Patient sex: F
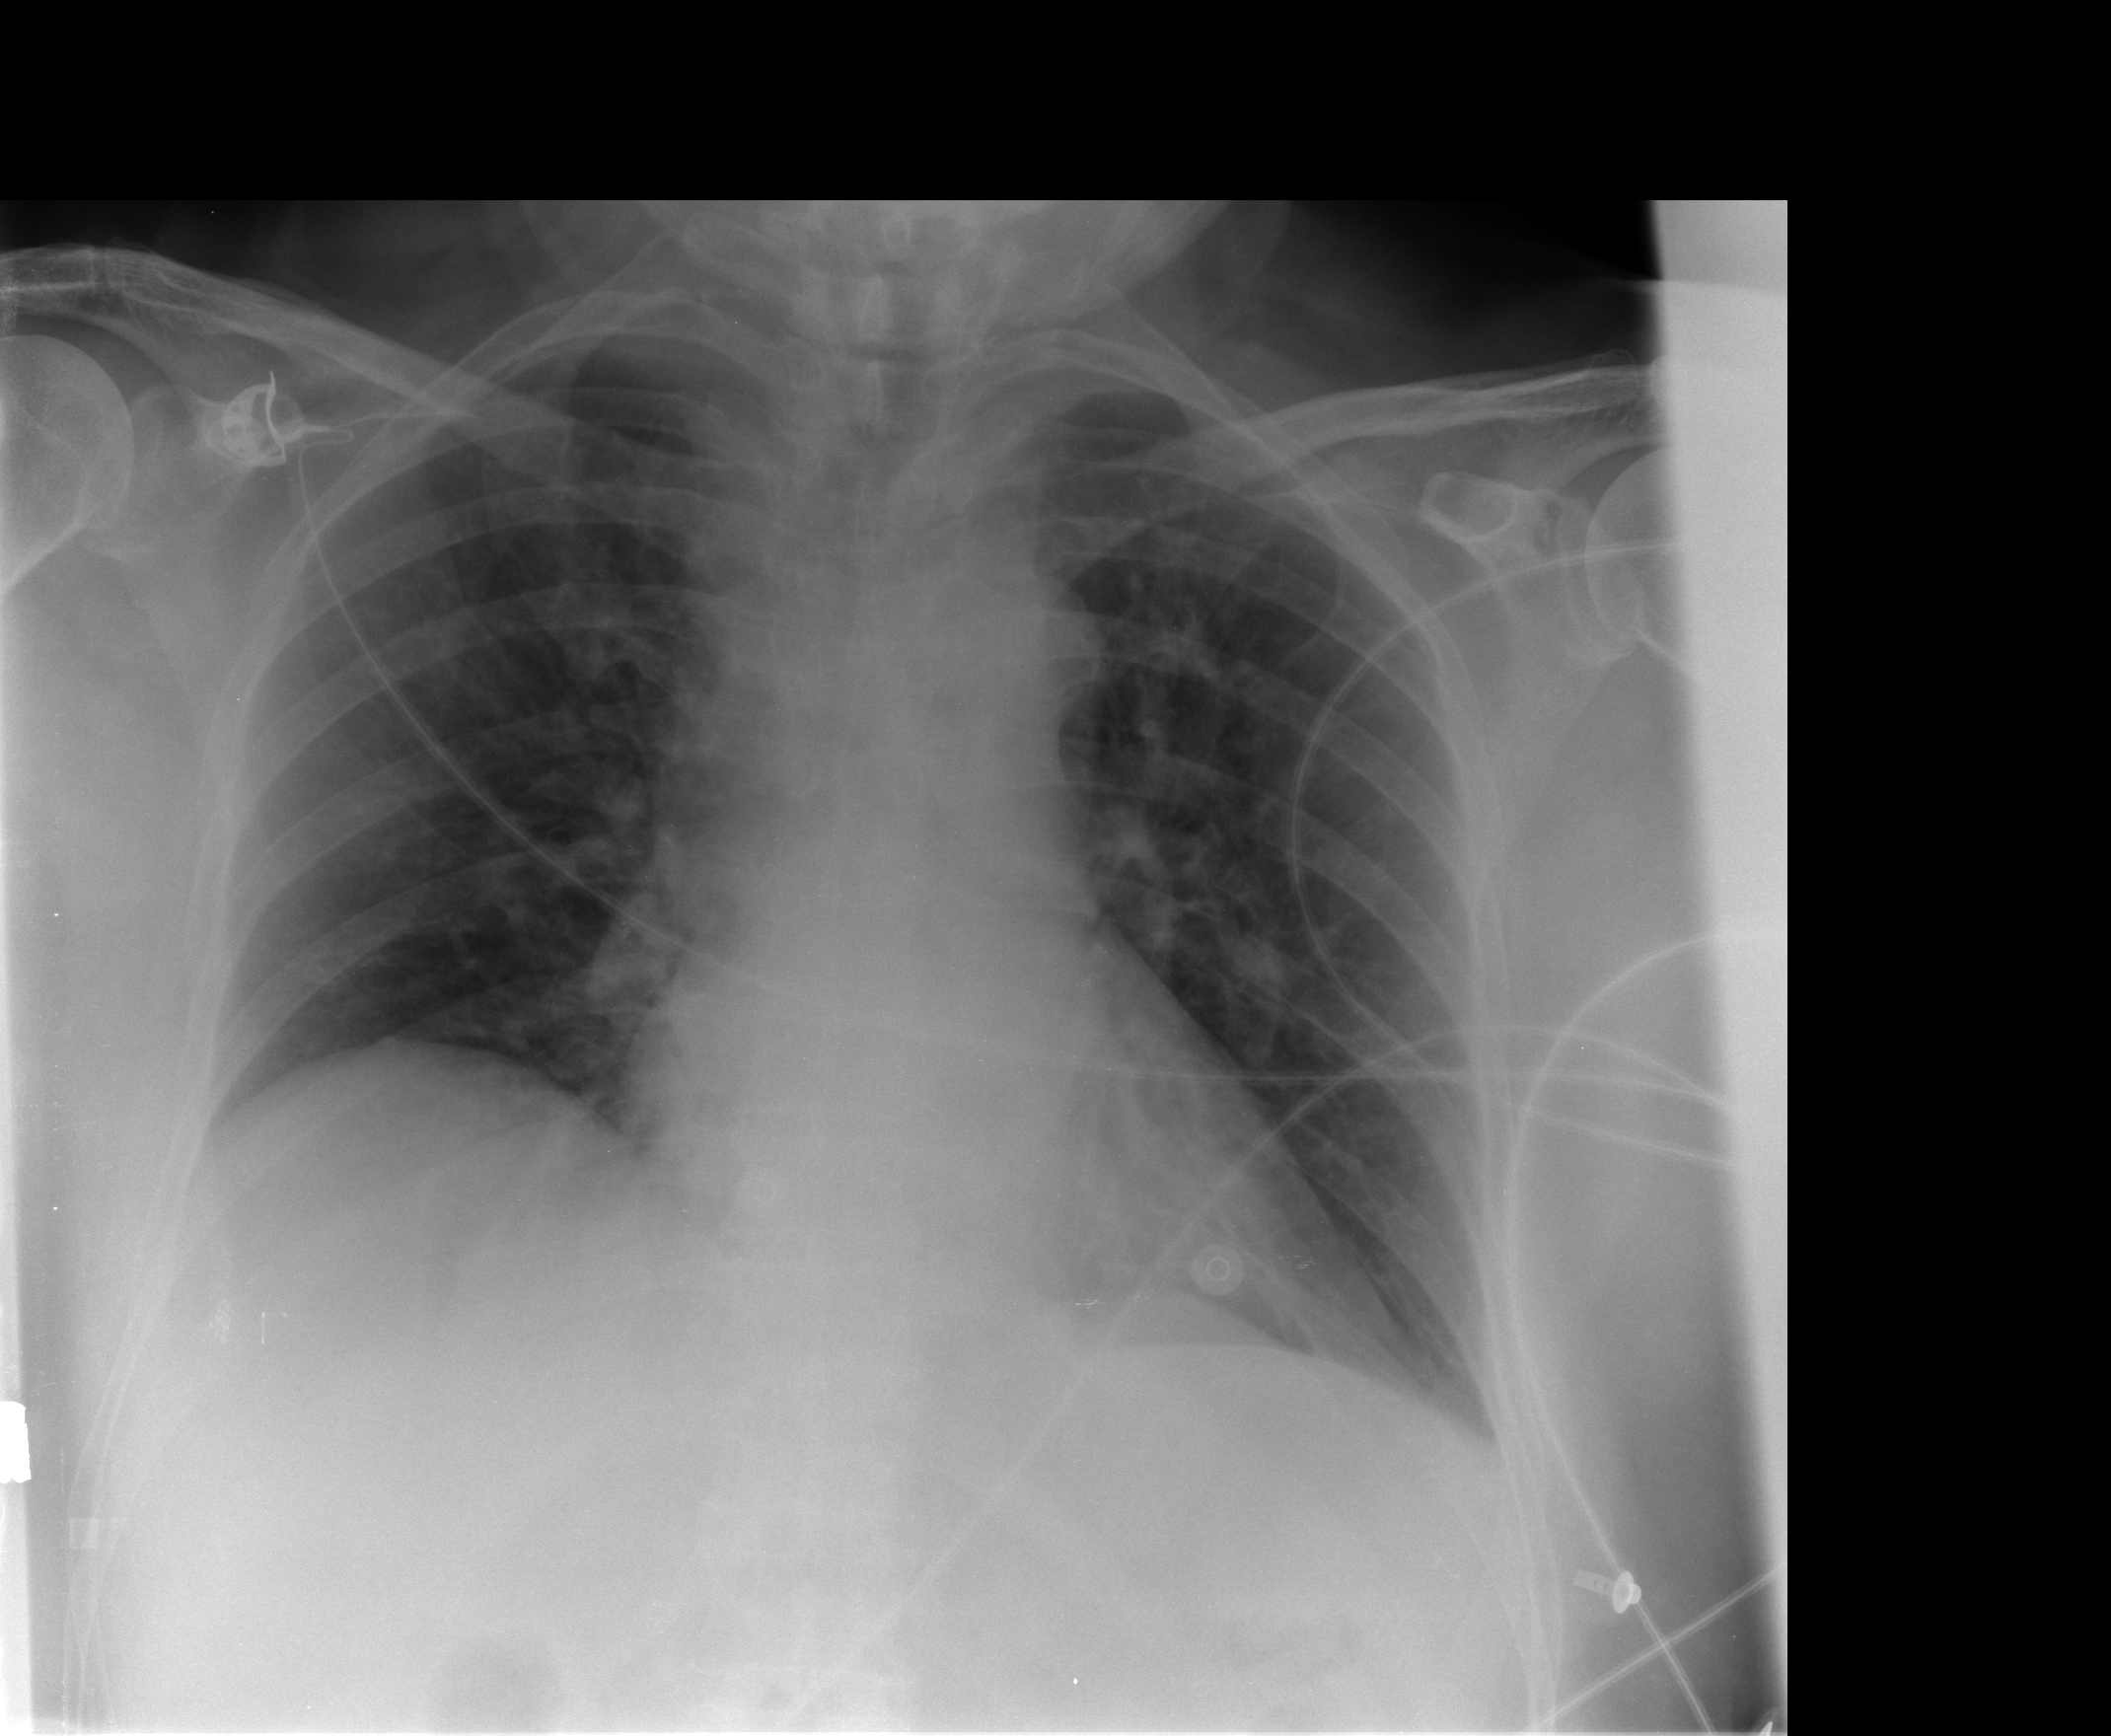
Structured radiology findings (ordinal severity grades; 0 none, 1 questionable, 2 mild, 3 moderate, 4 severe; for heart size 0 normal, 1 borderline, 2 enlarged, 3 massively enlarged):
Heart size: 0
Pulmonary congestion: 1
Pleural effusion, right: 0
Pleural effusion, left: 0
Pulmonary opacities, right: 0
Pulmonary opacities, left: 0
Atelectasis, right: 0
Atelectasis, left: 0